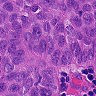
Metastatic tissue present: yes